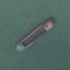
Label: civil